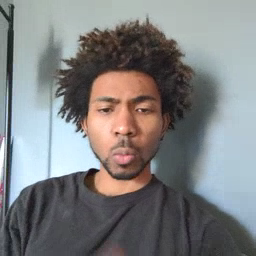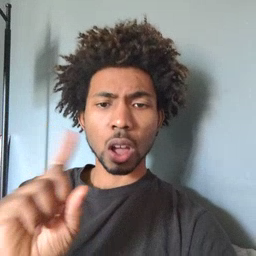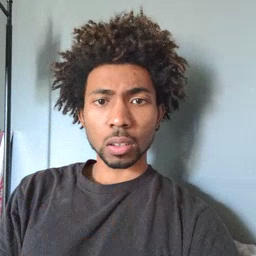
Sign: where